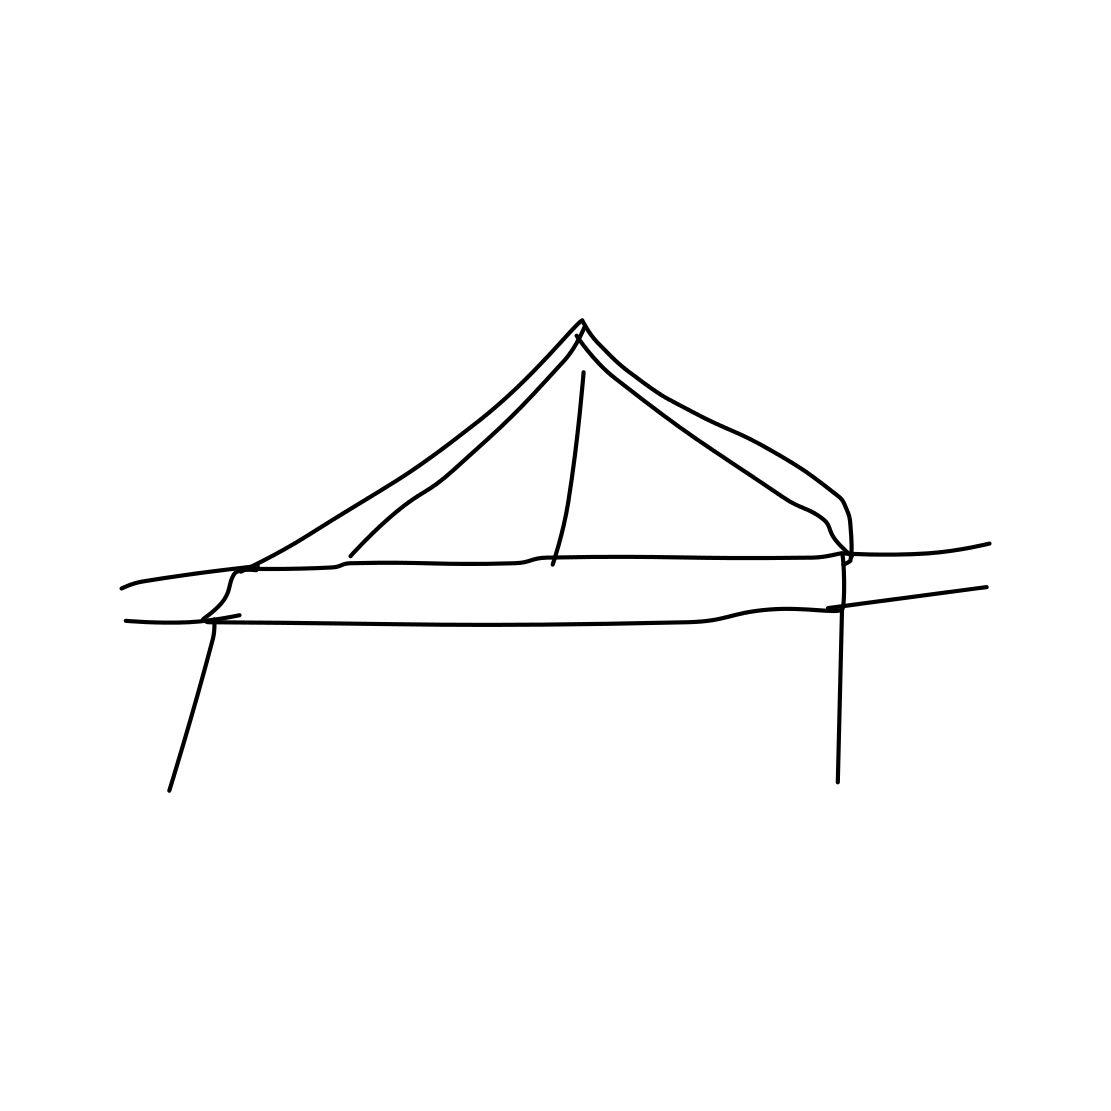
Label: bridge